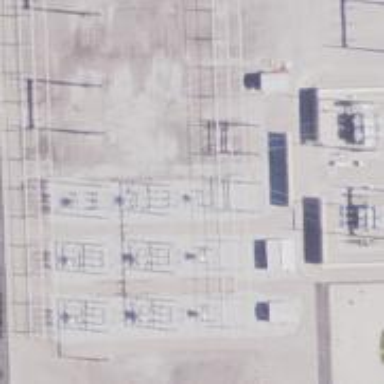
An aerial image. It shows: Switch for power supply.